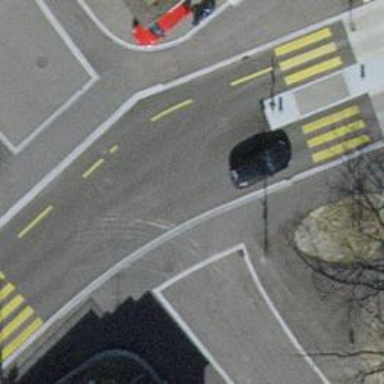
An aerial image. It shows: Secondary road with asphalt surface. There is designated lane for cyclists on the left side.